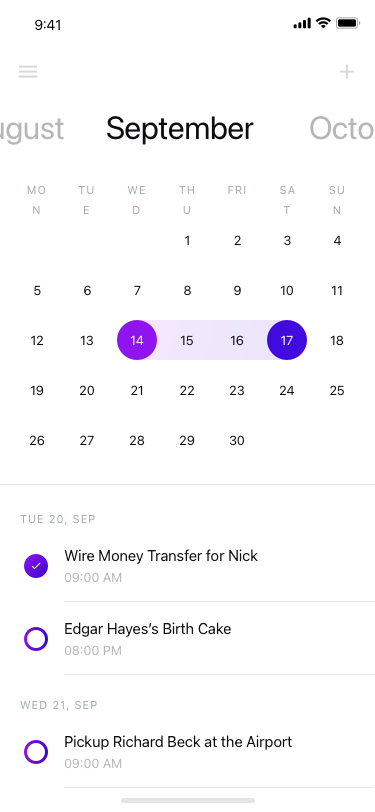
Text in this UI design:
Wire Money Transfer for Nick
09:00 AM
Edgar Hayes’s Birth Cake
08:00 PM
Pickup Richard Beck at the Airport
09:00 AM
TUE 20, SEP
WED 21, SEP
September
October
5
6
7
1
8
2
9
3
10
4
11
12
13
14
15
16
17
18
19
20
21
22
23
24
25
26
27
28
29
30
MON
TUE
WED
THU
FRI
SAT
SUN